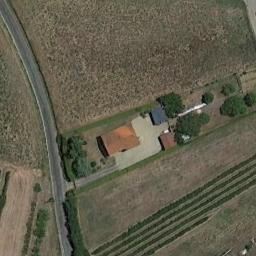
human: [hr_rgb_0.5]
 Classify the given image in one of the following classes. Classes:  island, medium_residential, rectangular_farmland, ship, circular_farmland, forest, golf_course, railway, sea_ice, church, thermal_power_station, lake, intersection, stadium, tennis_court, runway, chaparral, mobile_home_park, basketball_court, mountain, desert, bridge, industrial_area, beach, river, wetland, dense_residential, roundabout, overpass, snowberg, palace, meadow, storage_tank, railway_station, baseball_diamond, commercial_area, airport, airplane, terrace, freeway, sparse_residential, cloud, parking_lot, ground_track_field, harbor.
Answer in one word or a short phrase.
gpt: sparse_residential